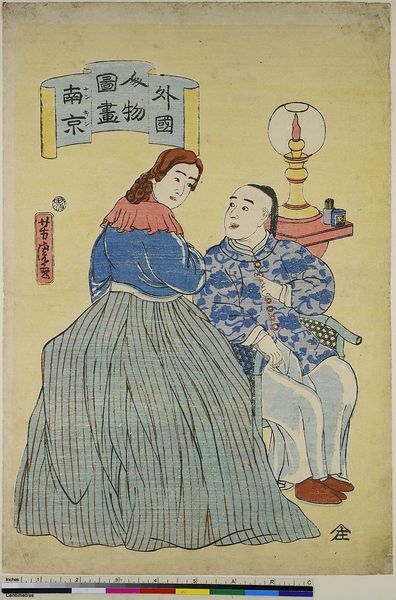
Titel: Chinese und Holländerin aus Nanking
Künstler: Utagawa Yoshitora
Standort: Hamburg
Institution: Museum für Kunst und Gewerbe Hamburg
Schlagwörter: blau, mann, gelb, menschen, sitzen, frau, kleid, stuhl, haare, holzschnitt, japan, schrift, dick, zopf, kerze, schriftzeichen, flamme, druckgraphik, druckgrafik, kerzenhalter, zeit, farbholzschnitt, edo, reproduktionen, druckerzeugnisse, völker, nationalitäten, ukiyo